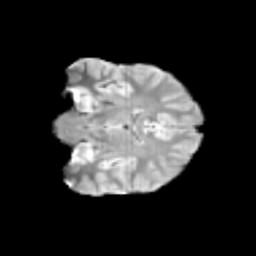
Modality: T2w
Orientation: coronal
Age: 12
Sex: male
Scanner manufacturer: siemens
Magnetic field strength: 3 T
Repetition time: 3.8 s
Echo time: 0.07 s